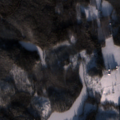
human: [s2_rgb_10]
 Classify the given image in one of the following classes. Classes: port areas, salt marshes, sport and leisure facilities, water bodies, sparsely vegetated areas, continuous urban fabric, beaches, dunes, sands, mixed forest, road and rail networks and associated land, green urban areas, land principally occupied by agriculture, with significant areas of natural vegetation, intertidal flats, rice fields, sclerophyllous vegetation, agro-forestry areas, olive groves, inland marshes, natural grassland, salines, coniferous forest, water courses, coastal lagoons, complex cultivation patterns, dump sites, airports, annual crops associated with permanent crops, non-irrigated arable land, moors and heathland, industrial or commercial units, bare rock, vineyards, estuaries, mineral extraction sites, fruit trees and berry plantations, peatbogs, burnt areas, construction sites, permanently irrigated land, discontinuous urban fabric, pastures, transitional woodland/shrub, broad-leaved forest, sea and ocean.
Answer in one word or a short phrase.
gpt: non-irrigated arable land, coniferous forest, mixed forest, transitional woodland/shrub, water bodies